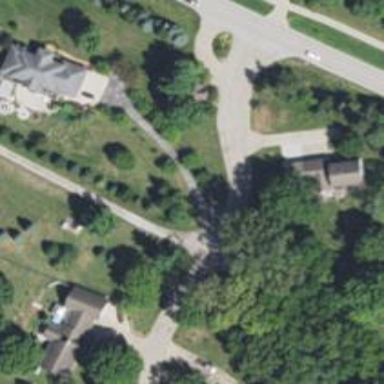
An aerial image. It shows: Driveway.